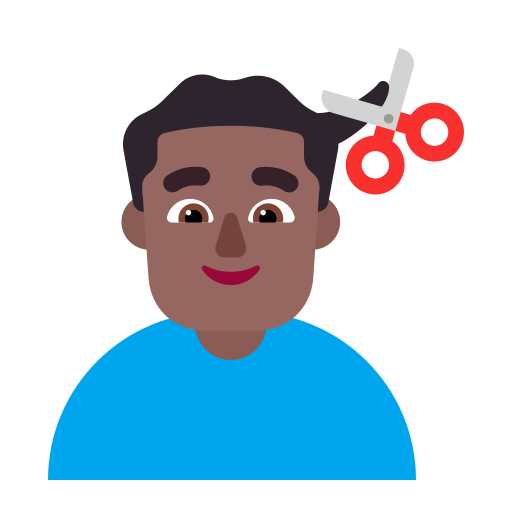
man getting haircut flat  dark